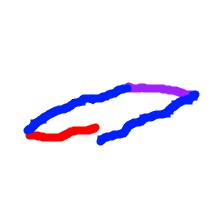
Shape: parallelogram